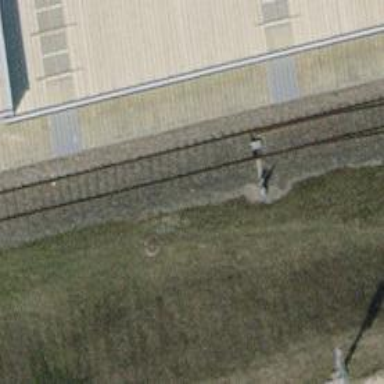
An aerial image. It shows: Railway switch.